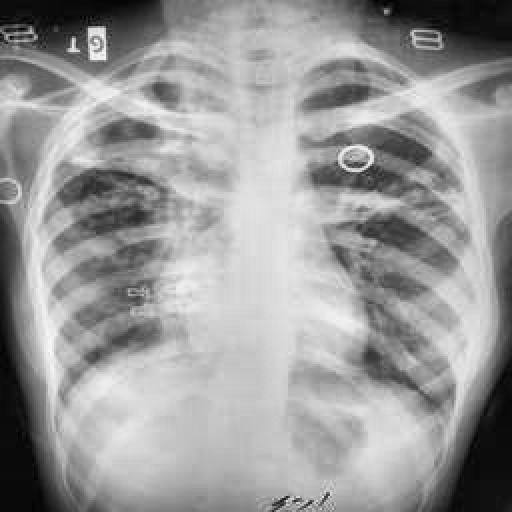
Finding: TUBERCULOSIS